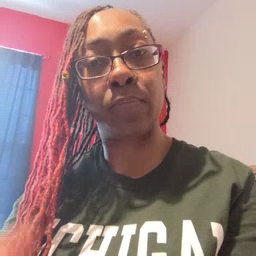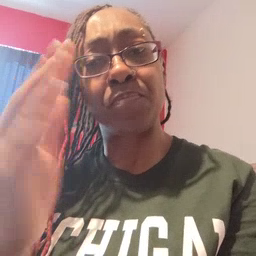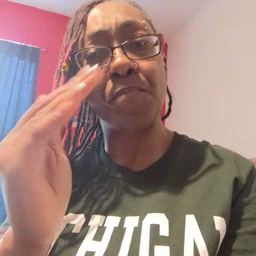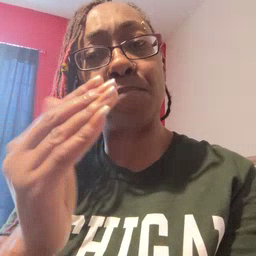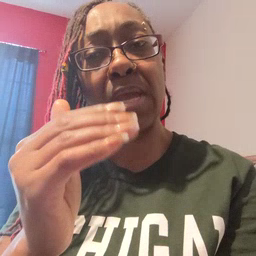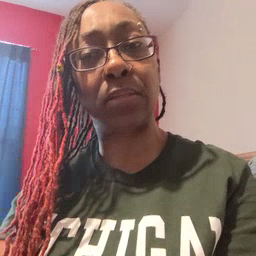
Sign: mitten